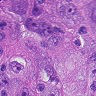
Metastatic tissue present: yes